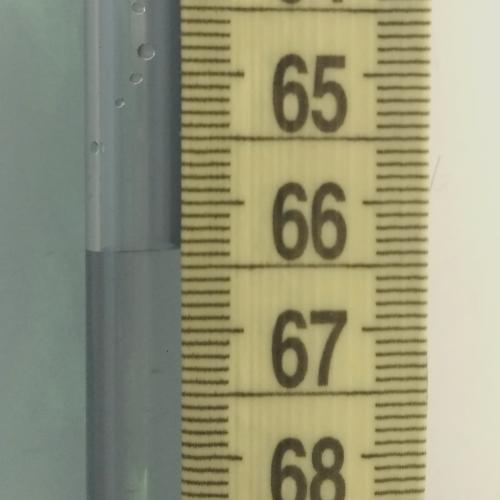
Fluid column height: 66.4 cm